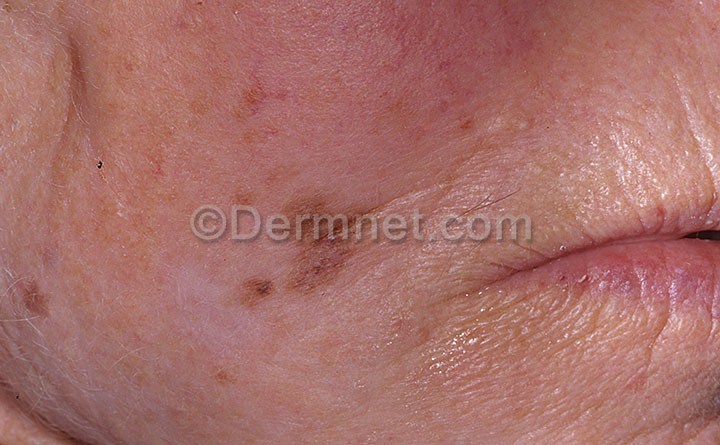
Disease: Light Diseases and Disorders of Pigmentation